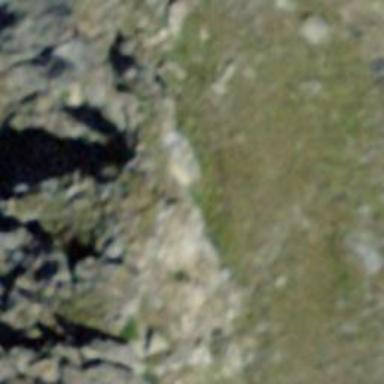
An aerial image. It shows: Cliff in nature.